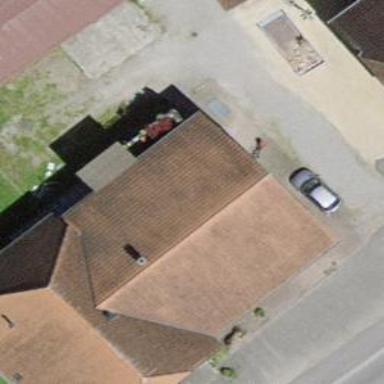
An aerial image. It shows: Residential building.